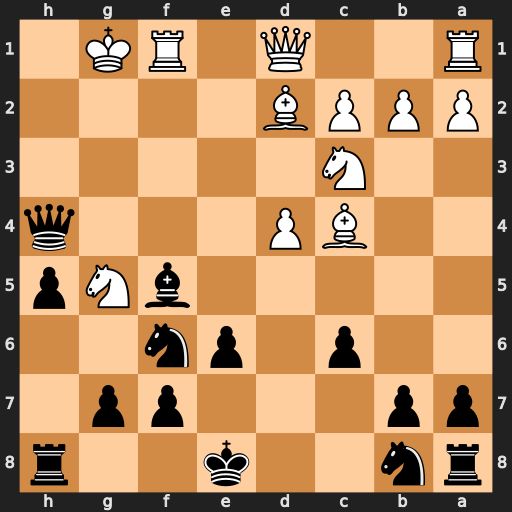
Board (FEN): rn2k2r/pp3pp1/2p1pn2/5bNp/2BP3q/2N5/PPPB4/R2Q1RK1
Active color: b
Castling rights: kq
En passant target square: -
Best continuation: Qxd4+ Kg2 Qxc4 Rf4 Qc5